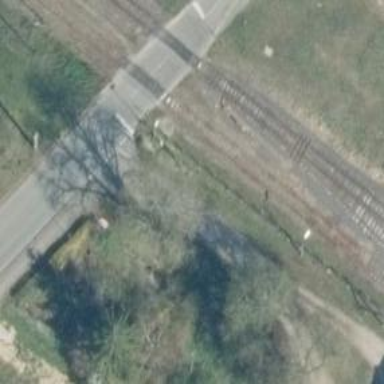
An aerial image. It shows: Railway signal.